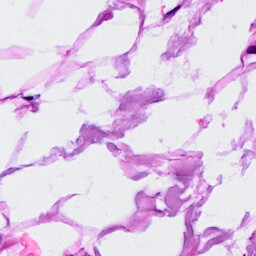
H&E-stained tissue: Breast